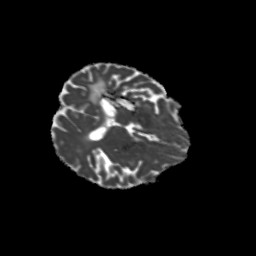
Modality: MD
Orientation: axial
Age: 51
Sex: female
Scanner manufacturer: siemens
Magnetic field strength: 3 T
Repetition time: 5.25 s
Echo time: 0.08 s